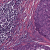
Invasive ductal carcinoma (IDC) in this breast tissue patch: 0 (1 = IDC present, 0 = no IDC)